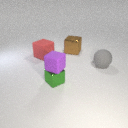
small green metal cube in front of large red rubber cube